Identify the transformations in the second image compared to the first.
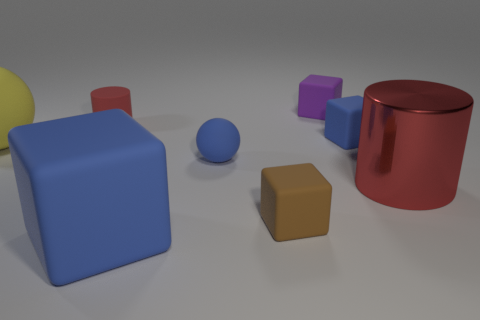
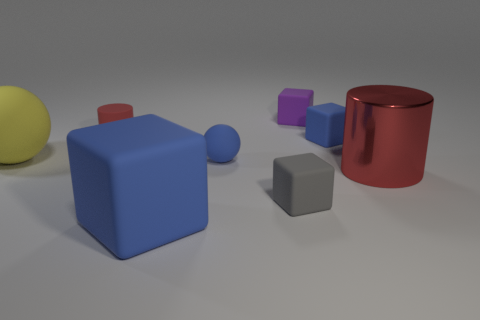
the tiny brown rubber thing became gray
the small brown matte cube to the left of the tiny purple object changed to gray
the tiny brown rubber cube that is on the left side of the tiny purple block turned gray
the tiny brown matte cube in front of the blue sphere changed to gray